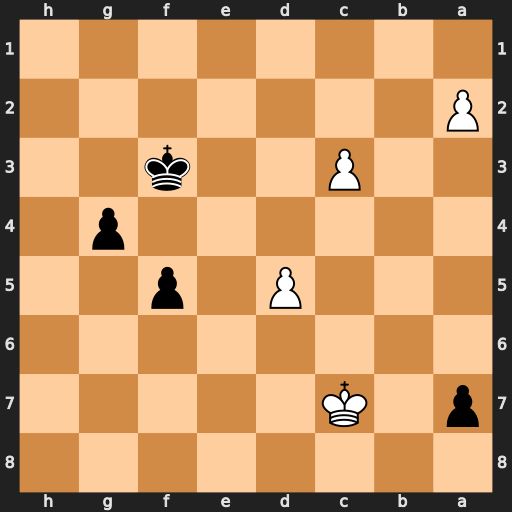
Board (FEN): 8/p1K5/8/3P1p2/6p1/2P2k2/P7/8
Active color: b
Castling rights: -
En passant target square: -
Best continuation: g3 d6 g2 d7 g1=Q